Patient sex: M
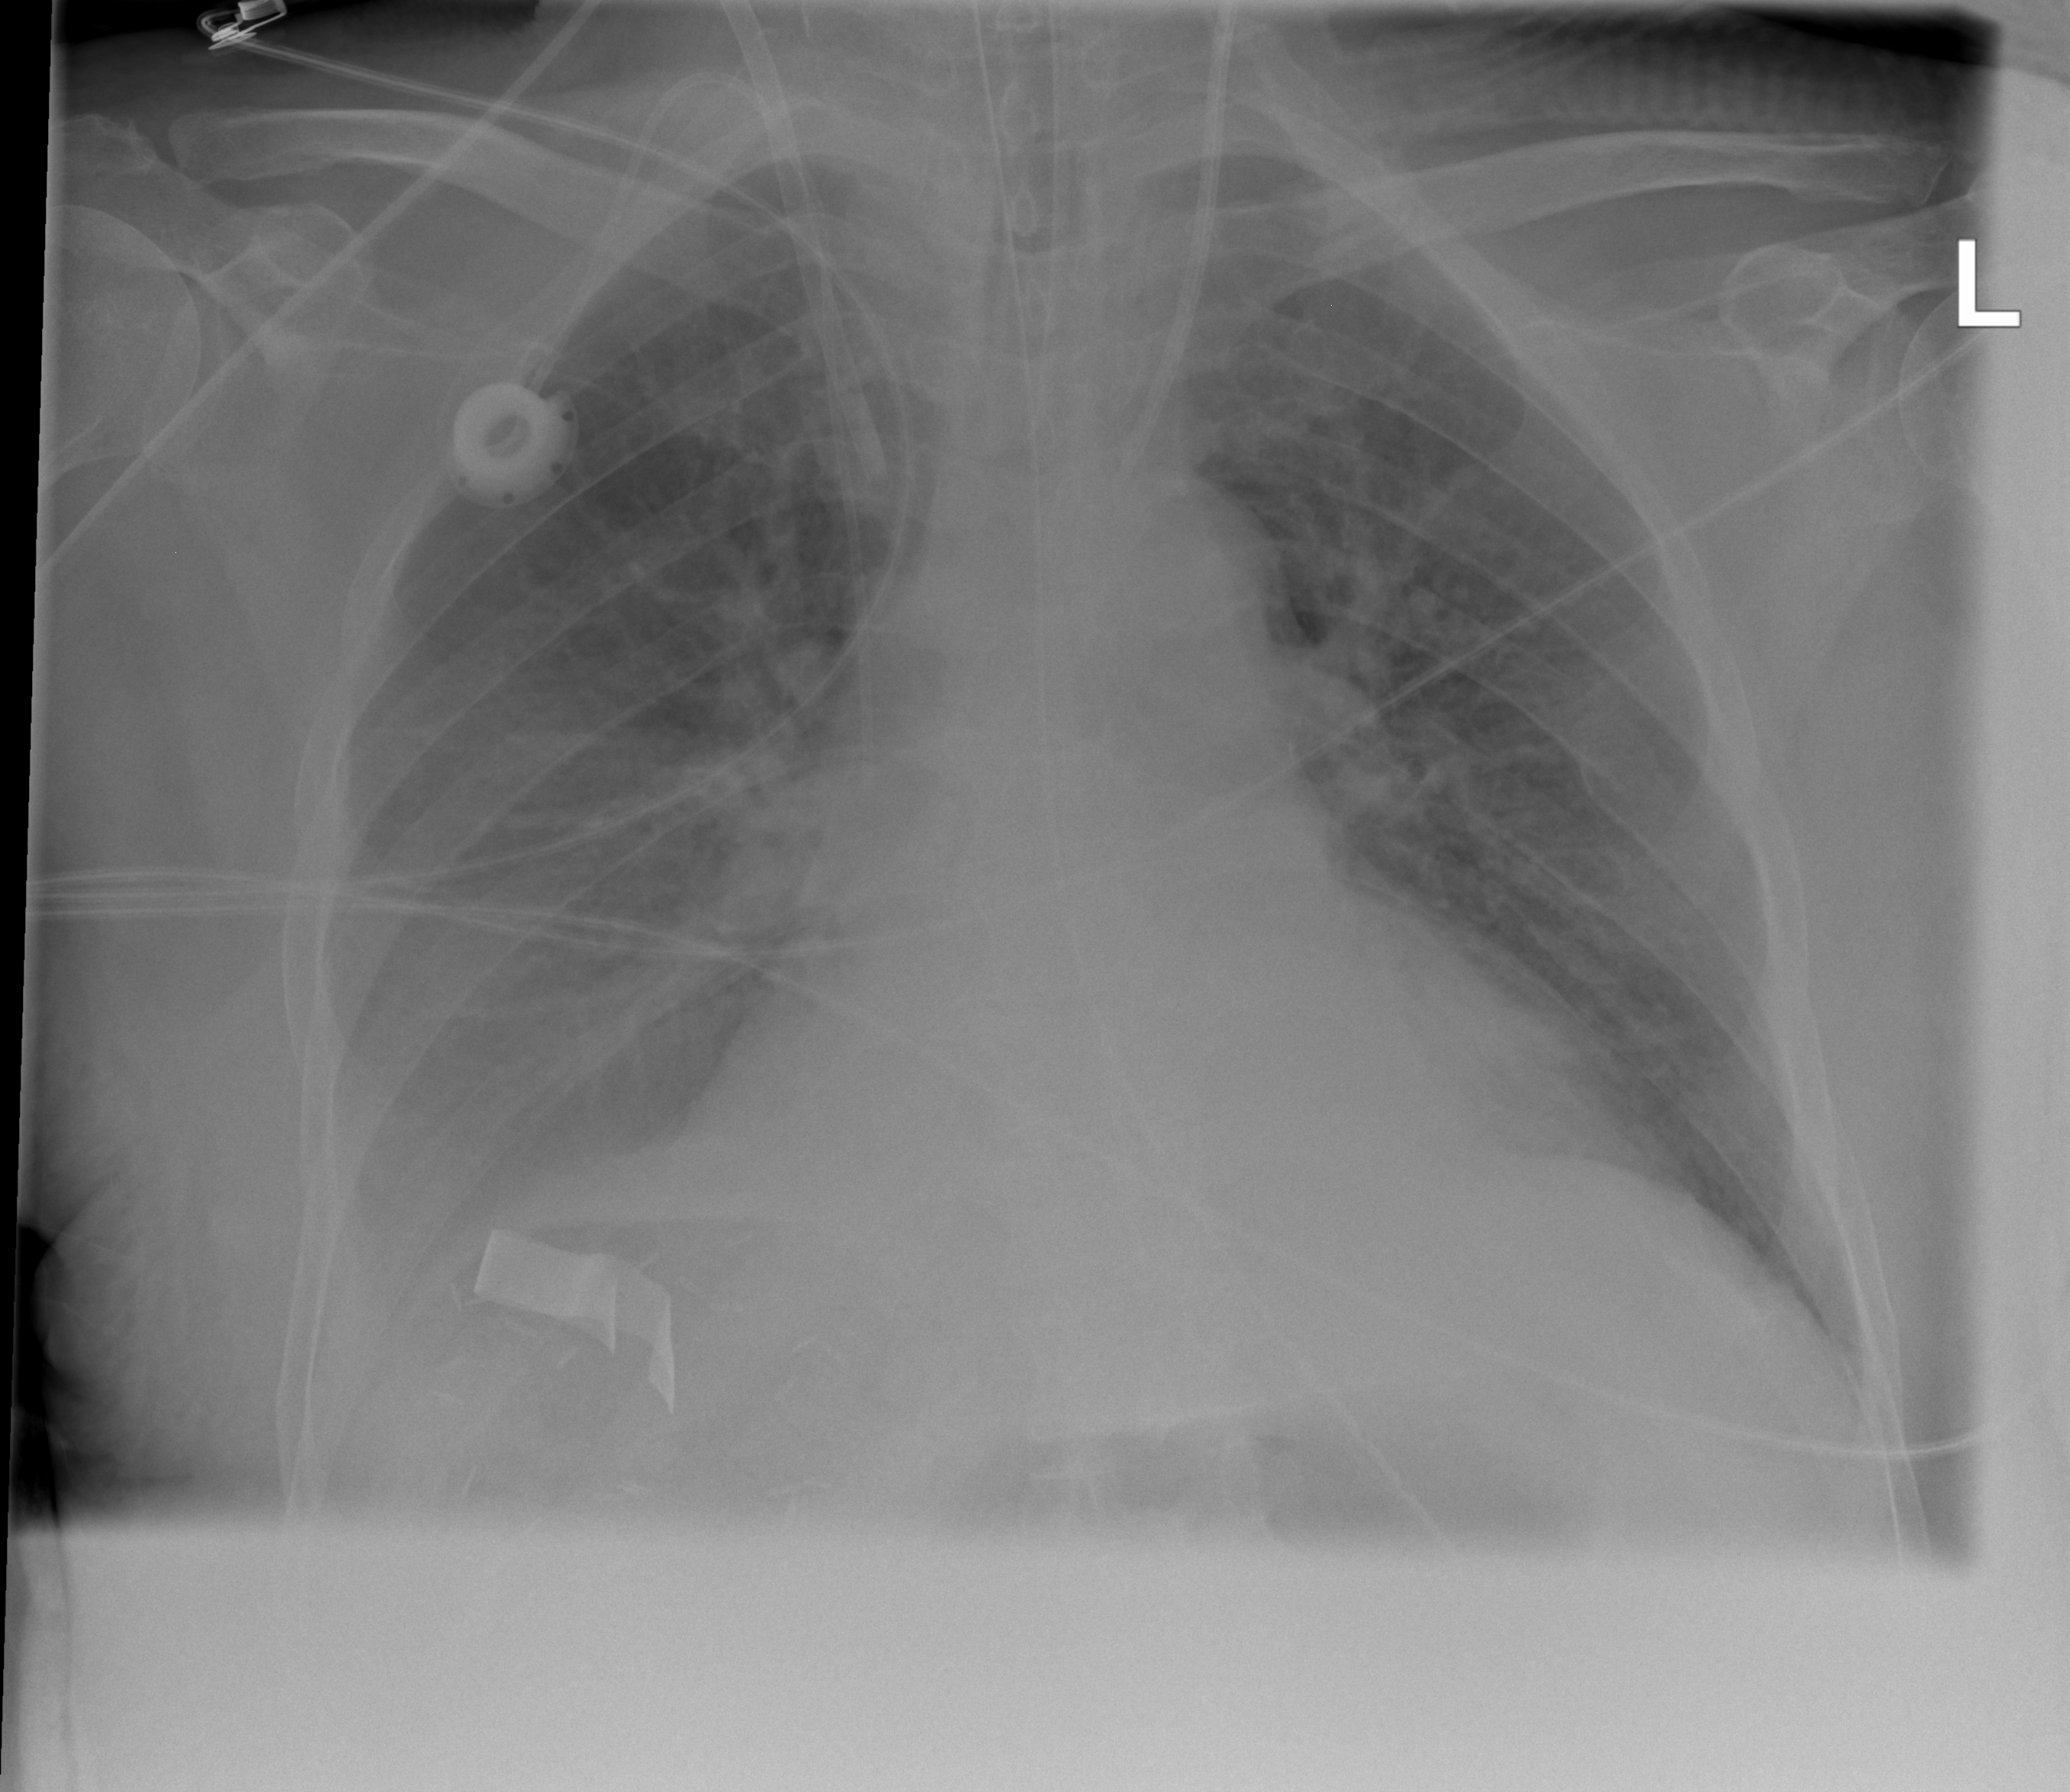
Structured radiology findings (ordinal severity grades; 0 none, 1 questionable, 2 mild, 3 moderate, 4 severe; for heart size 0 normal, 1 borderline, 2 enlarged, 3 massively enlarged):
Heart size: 2
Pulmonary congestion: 2
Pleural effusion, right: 2
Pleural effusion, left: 1
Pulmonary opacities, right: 0
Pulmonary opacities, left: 0
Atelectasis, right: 2
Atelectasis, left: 2